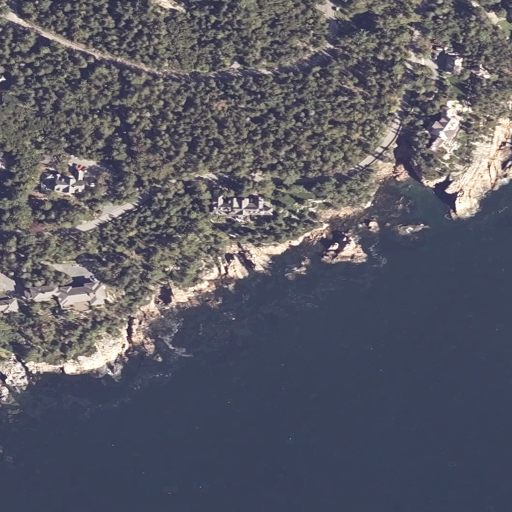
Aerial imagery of cliff(s) in Maine named Rhodes Cliff containing open water, evergreen forest, open development, medium intensity development, herbaceous wetlands, low intensity development, high intensity development, and barren land